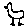
Label: bird